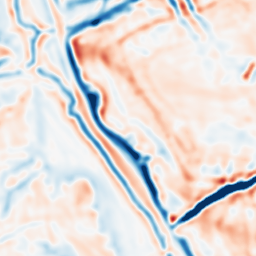
Category: multiscale
Decomposition family: dog
Decomposition parameters: sigma_low: 3
sigma_high: 5
Upsampling method: regularized
Upsampling parameters: scale: 2
lambda_reg: 0.001
Upsampling scale: 2